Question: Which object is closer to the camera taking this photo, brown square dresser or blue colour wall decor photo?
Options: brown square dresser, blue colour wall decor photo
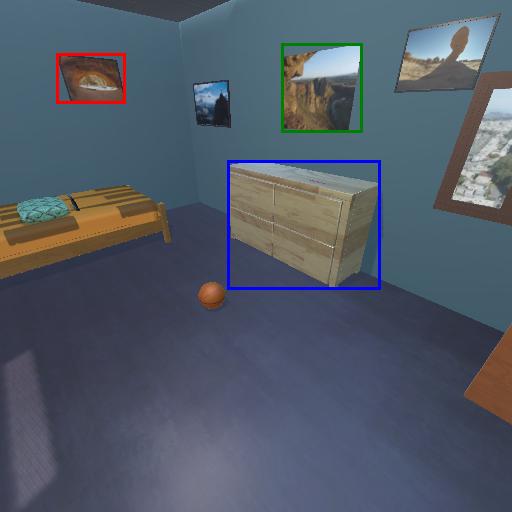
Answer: brown square dresser